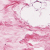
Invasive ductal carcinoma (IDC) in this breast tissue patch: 0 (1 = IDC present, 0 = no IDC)